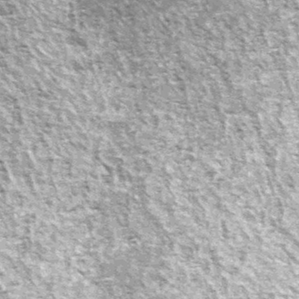
Label: frost